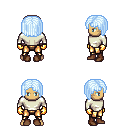
a pixel art fantasy rpg character, male body template, human, tanned skin, white long-sleeve shirt, gold greaves, white cyan pageboy hairstyle, gold gloves, brown shoes, four views (front, back, left, right), 2x2 character sprite sheet, small pixel art, hard edges, no anti-aliasing